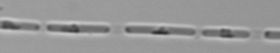
Label: Skeletonema